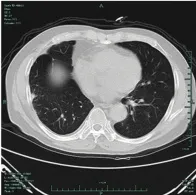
Computed tomography (CT) evidence of interstitial pneumonitis. (F) CT findings on November 10, 2012, one month after the patient underwent a segmentectomy. The arrows indicate the site of the interstitial lung disease.
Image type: radiology (ct)